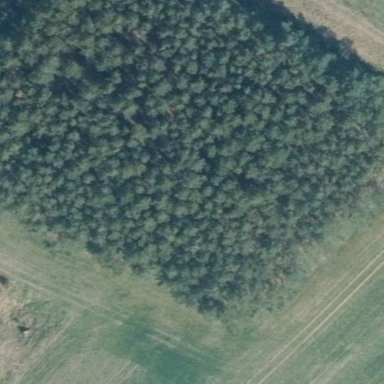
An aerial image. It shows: Forest area.